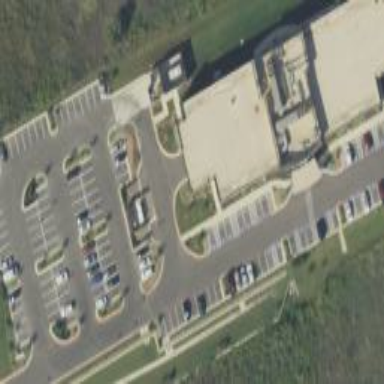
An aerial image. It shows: Healthcare facility identified as hospital.